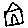
Label: house